Brain MRI, t1w sequence, axial 2D slice.
Patient: age 33, sex F, weight 95 kg, height 1.95 m
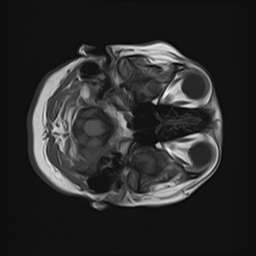